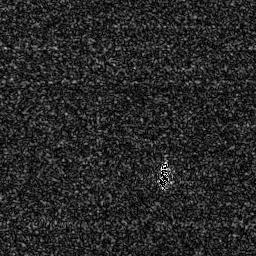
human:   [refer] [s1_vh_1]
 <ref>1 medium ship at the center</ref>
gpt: <box>[[58, 62, 67, 73, 0]]</box>